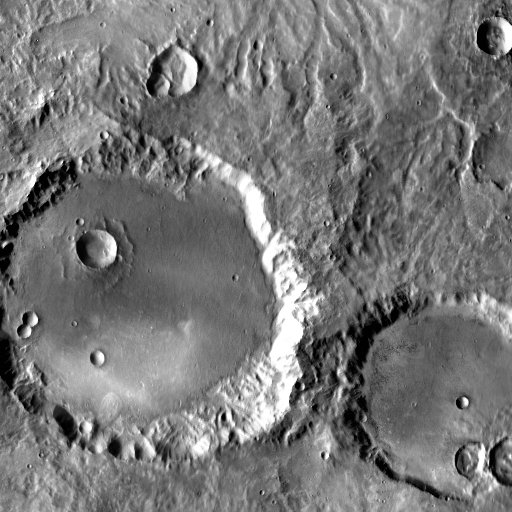
Crater classes present: Background, Other, Layered, Buried